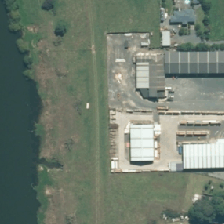
Land cover: urban_build_up